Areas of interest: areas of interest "Great Desert Yellow River (Shapotou) Tourism and Resort Area"
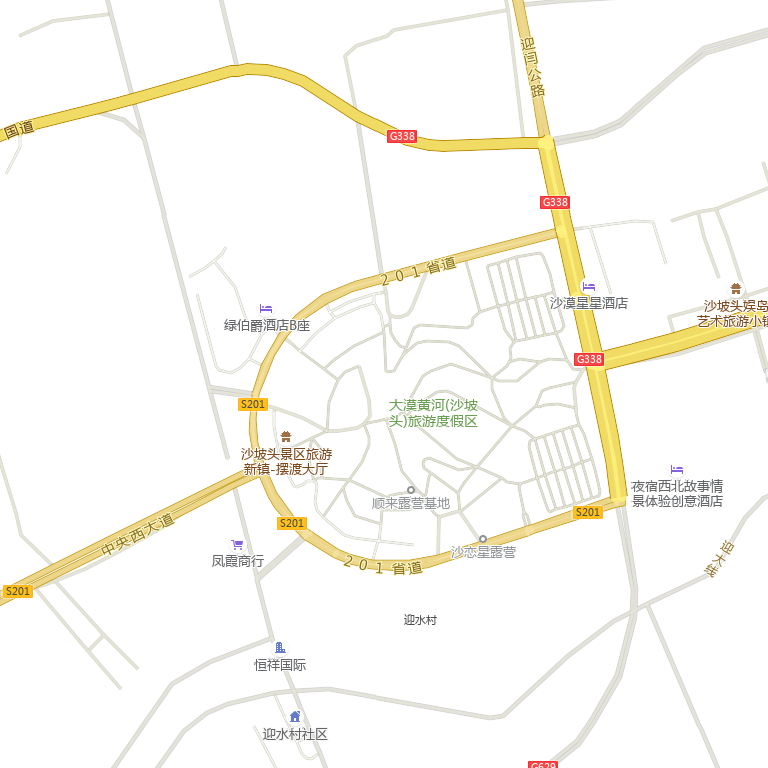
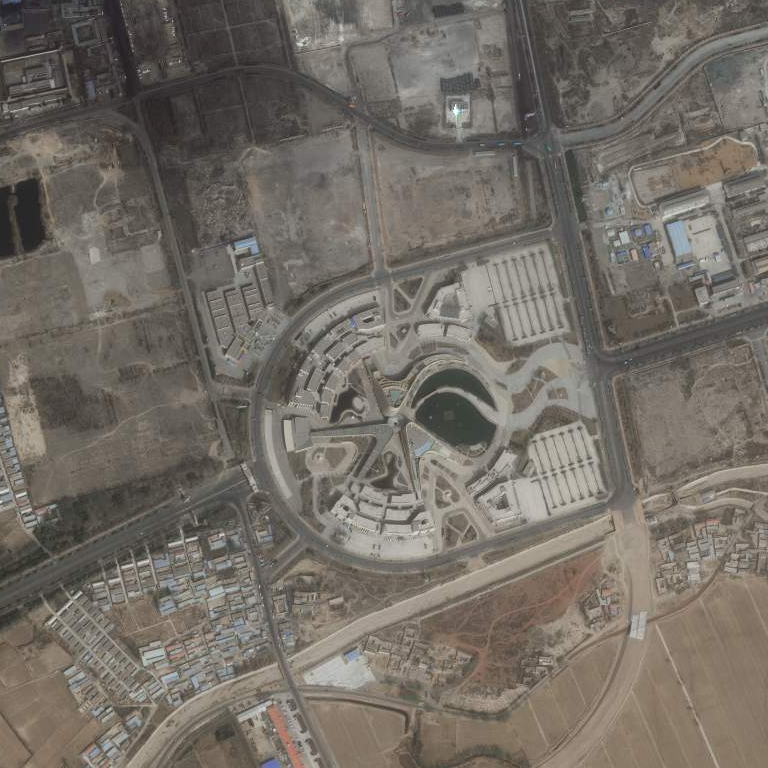